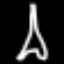
Label: The Eiffel Tower